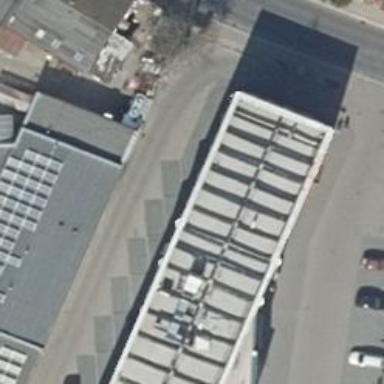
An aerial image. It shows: Furniture shop.